Interaction volume radius: 10 \u00c5
Interaction volume height: 30 \u00c5
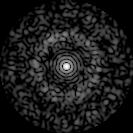
Disorder parameter: 0.8289